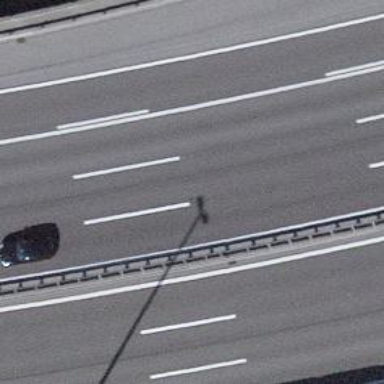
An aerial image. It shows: Asphalt motorway.